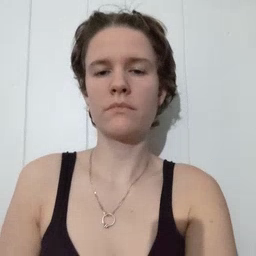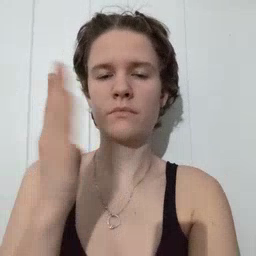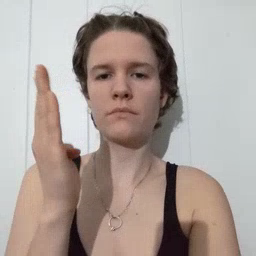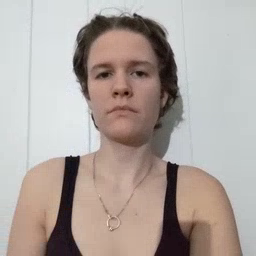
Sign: blue